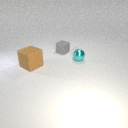
large brown rubber cube in front of small gray rubber cube